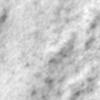
Label: no_change